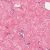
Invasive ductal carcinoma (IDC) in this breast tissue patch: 0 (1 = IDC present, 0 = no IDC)